Question: I stored an image to my mysql database and retrieve it correctly.
Now, if i have several stored images and want to see my records by statement:
'''
Select * from images;
'''
My system crushed and a lot of numbers fills the screen rapidly!
How can i do that?
My table:

How can i do this?
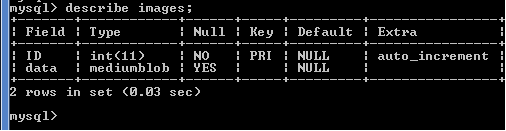
Answer: You might want to only show the non-binary information when you retrieve each row.